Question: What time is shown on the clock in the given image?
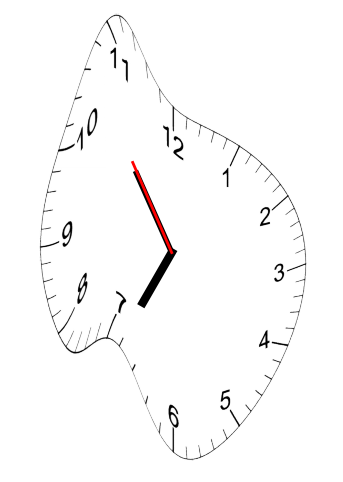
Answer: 06:53:54